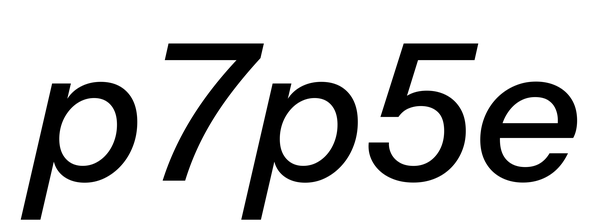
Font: InstrumentSans-Italic_Medium_Italic